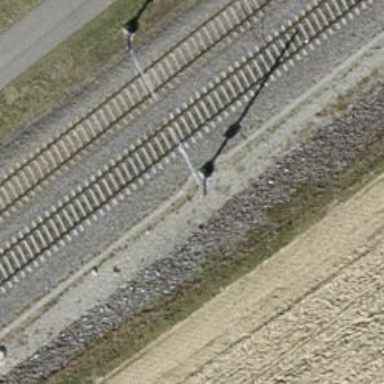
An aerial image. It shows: Catenary mast for power lines.